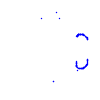
Particle: proton